Field crop: tomato
Growth stage: 2
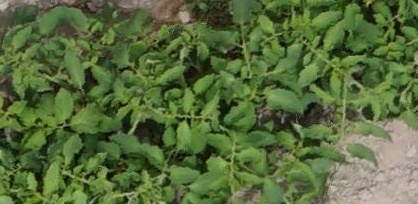
Species: tomato